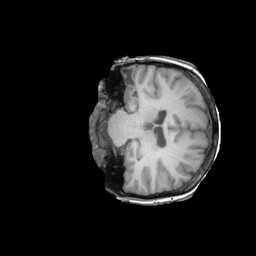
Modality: T1w
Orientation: coronal
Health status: ill
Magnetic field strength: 3 T